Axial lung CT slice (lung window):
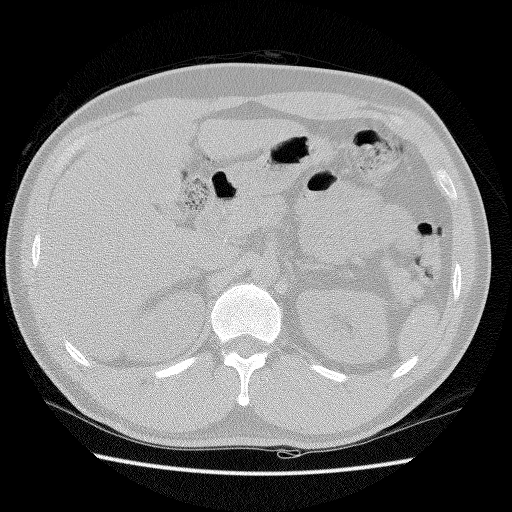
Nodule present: no